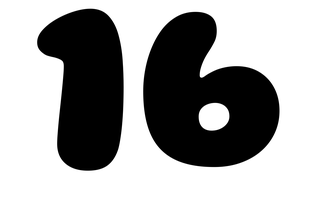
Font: Gluten_ExtraBold